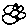
Label: flower